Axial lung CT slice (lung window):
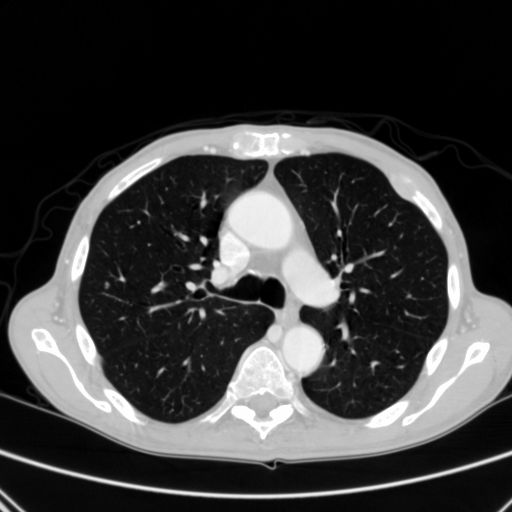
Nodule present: yes
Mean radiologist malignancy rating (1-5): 3